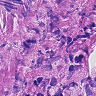
Metastatic tissue present: no